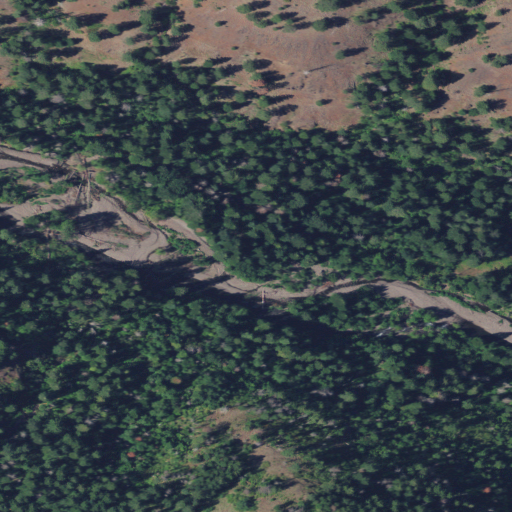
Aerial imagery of valley in Oregon named Kees Canyon containing evergreen forest and grassland